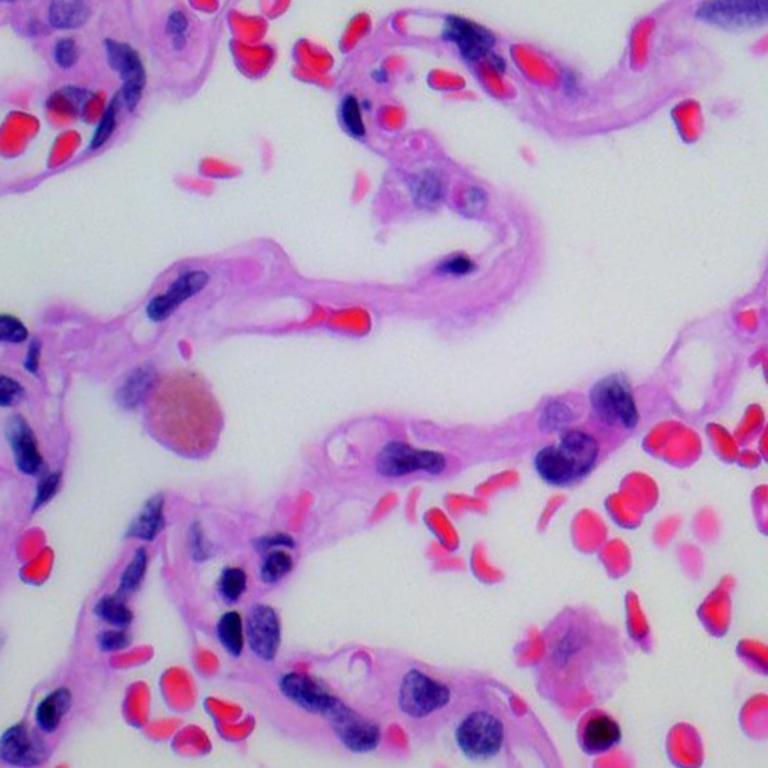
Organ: lung
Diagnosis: benign